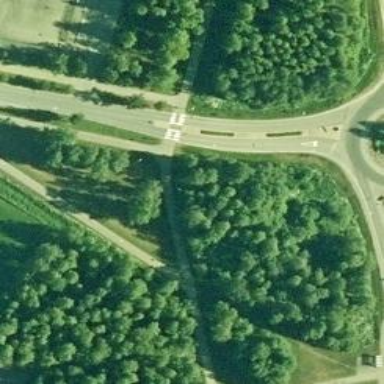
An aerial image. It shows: Uncontrolled crossing on the road.